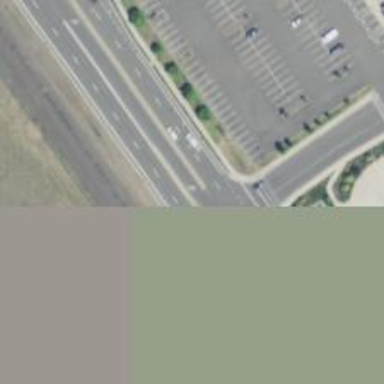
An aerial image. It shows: Primary link highway with asphalt surface.